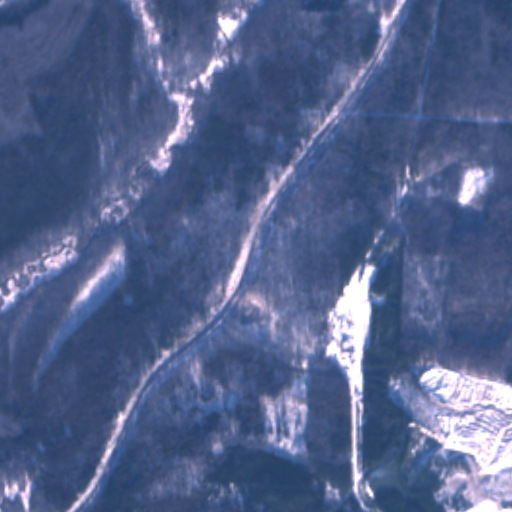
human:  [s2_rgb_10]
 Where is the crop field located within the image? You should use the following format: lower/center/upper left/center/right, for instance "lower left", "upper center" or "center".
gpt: The crop field is located in the lower right of the image.
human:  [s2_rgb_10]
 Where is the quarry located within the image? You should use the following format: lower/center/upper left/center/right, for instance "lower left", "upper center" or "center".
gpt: The quarry is located in the lower right of the image.
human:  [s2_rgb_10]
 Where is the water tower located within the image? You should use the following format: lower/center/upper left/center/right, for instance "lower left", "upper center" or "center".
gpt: The water tower is located in the center of the image.
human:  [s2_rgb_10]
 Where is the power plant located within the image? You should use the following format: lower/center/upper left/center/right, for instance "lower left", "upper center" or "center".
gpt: There is no power plant in the image.